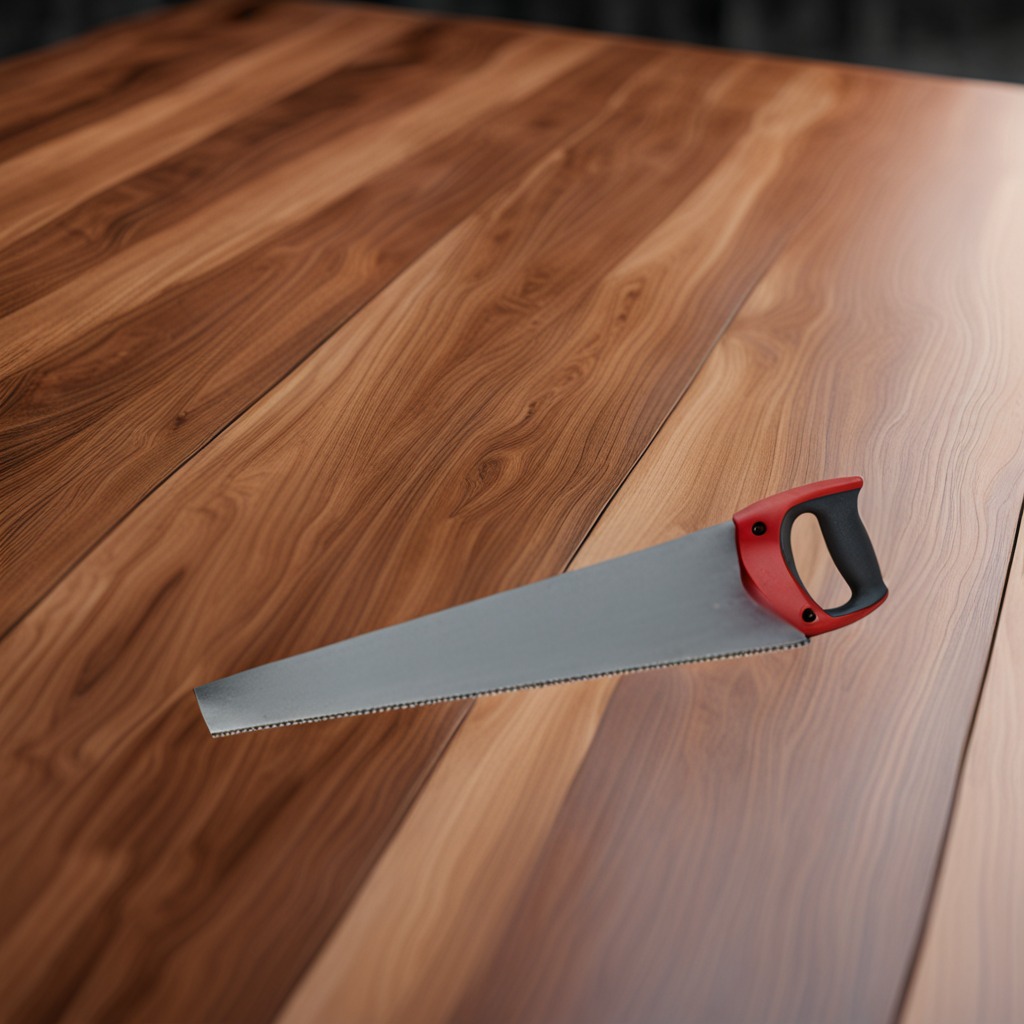
A handheld metal saw is lying on the wooden table.